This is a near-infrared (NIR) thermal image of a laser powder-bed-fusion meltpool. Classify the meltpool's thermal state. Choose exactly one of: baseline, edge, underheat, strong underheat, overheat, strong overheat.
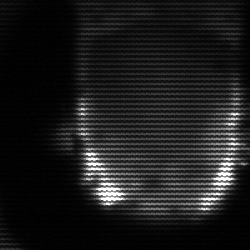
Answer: baseline